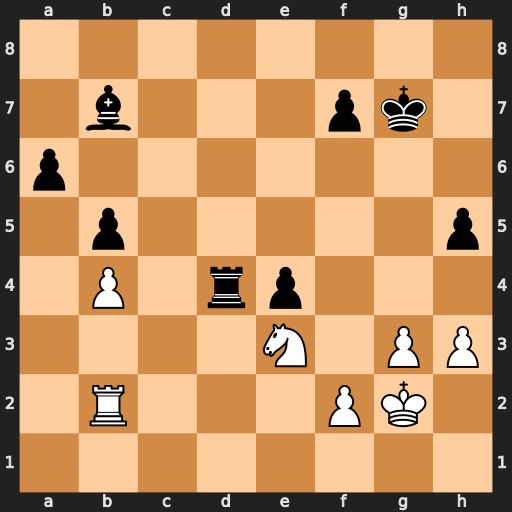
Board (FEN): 8/1b3pk1/p7/1p5p/1P1rp3/4N1PP/1R3PK1/8
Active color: w
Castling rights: -
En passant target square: -
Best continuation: Nf5+ Kf6 Nxd4